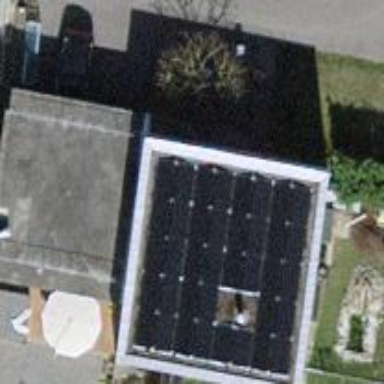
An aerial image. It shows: Solar photovoltaic panel generator.